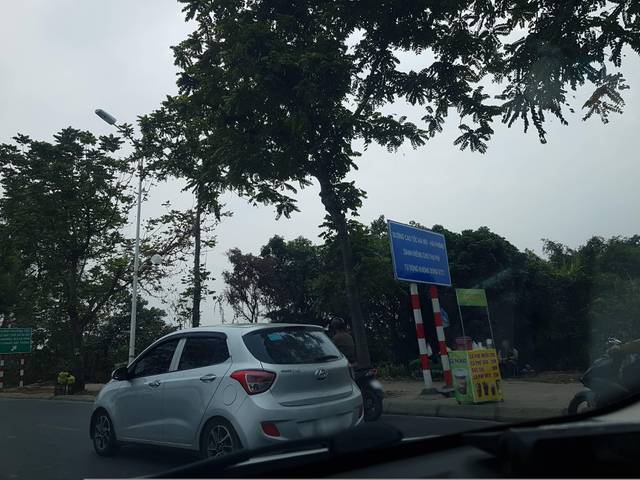
Region: Vietnam
Coordinates: 21.016, 105.915